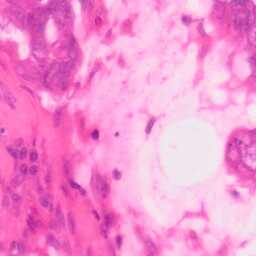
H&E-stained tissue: Colon